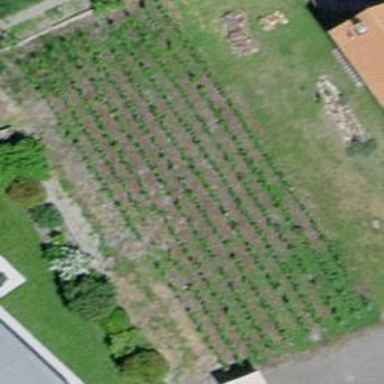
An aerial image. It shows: Vineyard.